Field crop: maize
Growth stage: 2
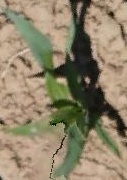
Species: maize